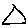
Label: triangle